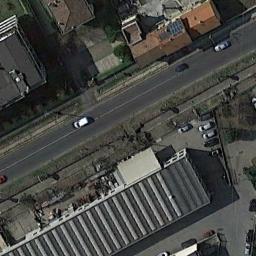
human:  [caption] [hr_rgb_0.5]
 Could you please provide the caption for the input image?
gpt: Cars stopped on both sides of the highway .

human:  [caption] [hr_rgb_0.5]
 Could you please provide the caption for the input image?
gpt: There are many buildings and roads on both sides of the freeway, And there are several cars on the freeway .

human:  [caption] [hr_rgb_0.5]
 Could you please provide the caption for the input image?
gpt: The freeway is next to the houses and some cars .

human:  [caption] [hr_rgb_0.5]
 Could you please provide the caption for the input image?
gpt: A straight freeway goes through the block with some buildings .

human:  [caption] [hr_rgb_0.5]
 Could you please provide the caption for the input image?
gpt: There are many buildings beside the freeway .